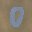
Label: 0